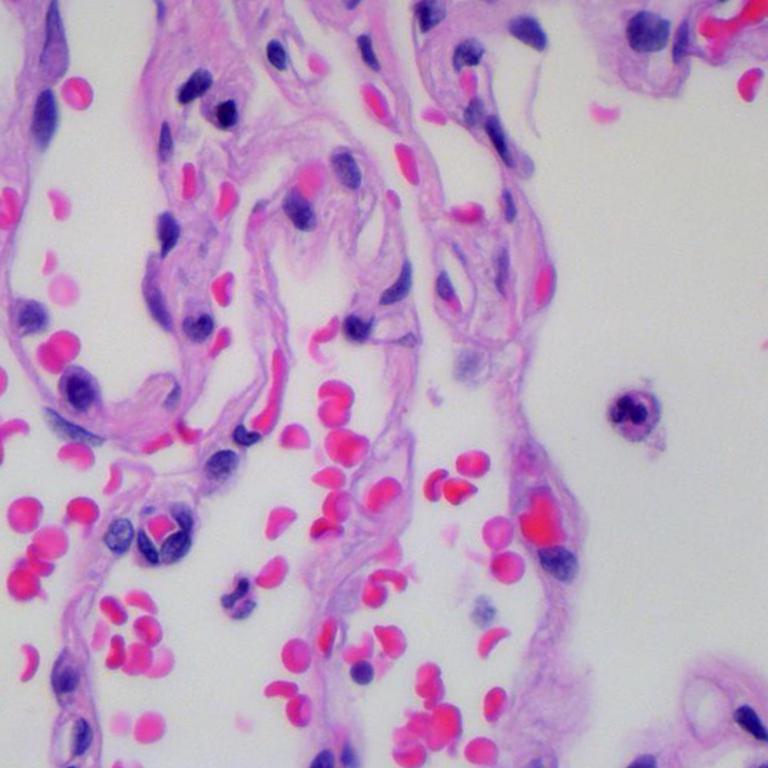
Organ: lung
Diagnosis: benign